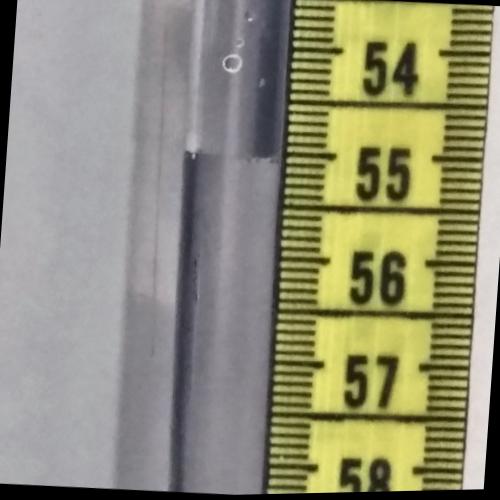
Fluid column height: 55.0 cm